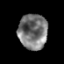
Tissue: prostate
Cell type: T cells
Senescence score: 0.3588
Nuclear area (px): 999
Mean DAPI intensity: 119.607